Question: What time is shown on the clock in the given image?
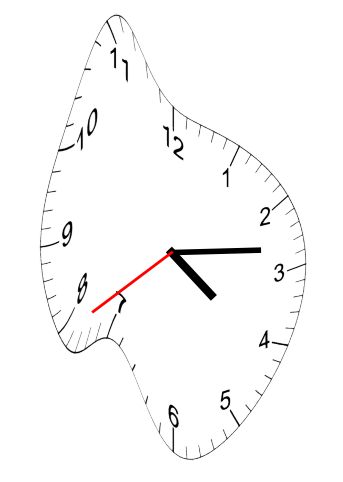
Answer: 04:13:39